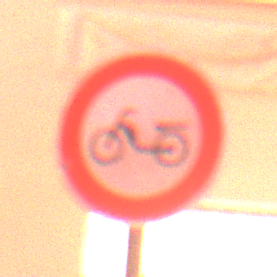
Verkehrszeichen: VerbotMofas
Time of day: Night
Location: Outdoor (Urban)
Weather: Overcast
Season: Winter
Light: Artificial